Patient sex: F
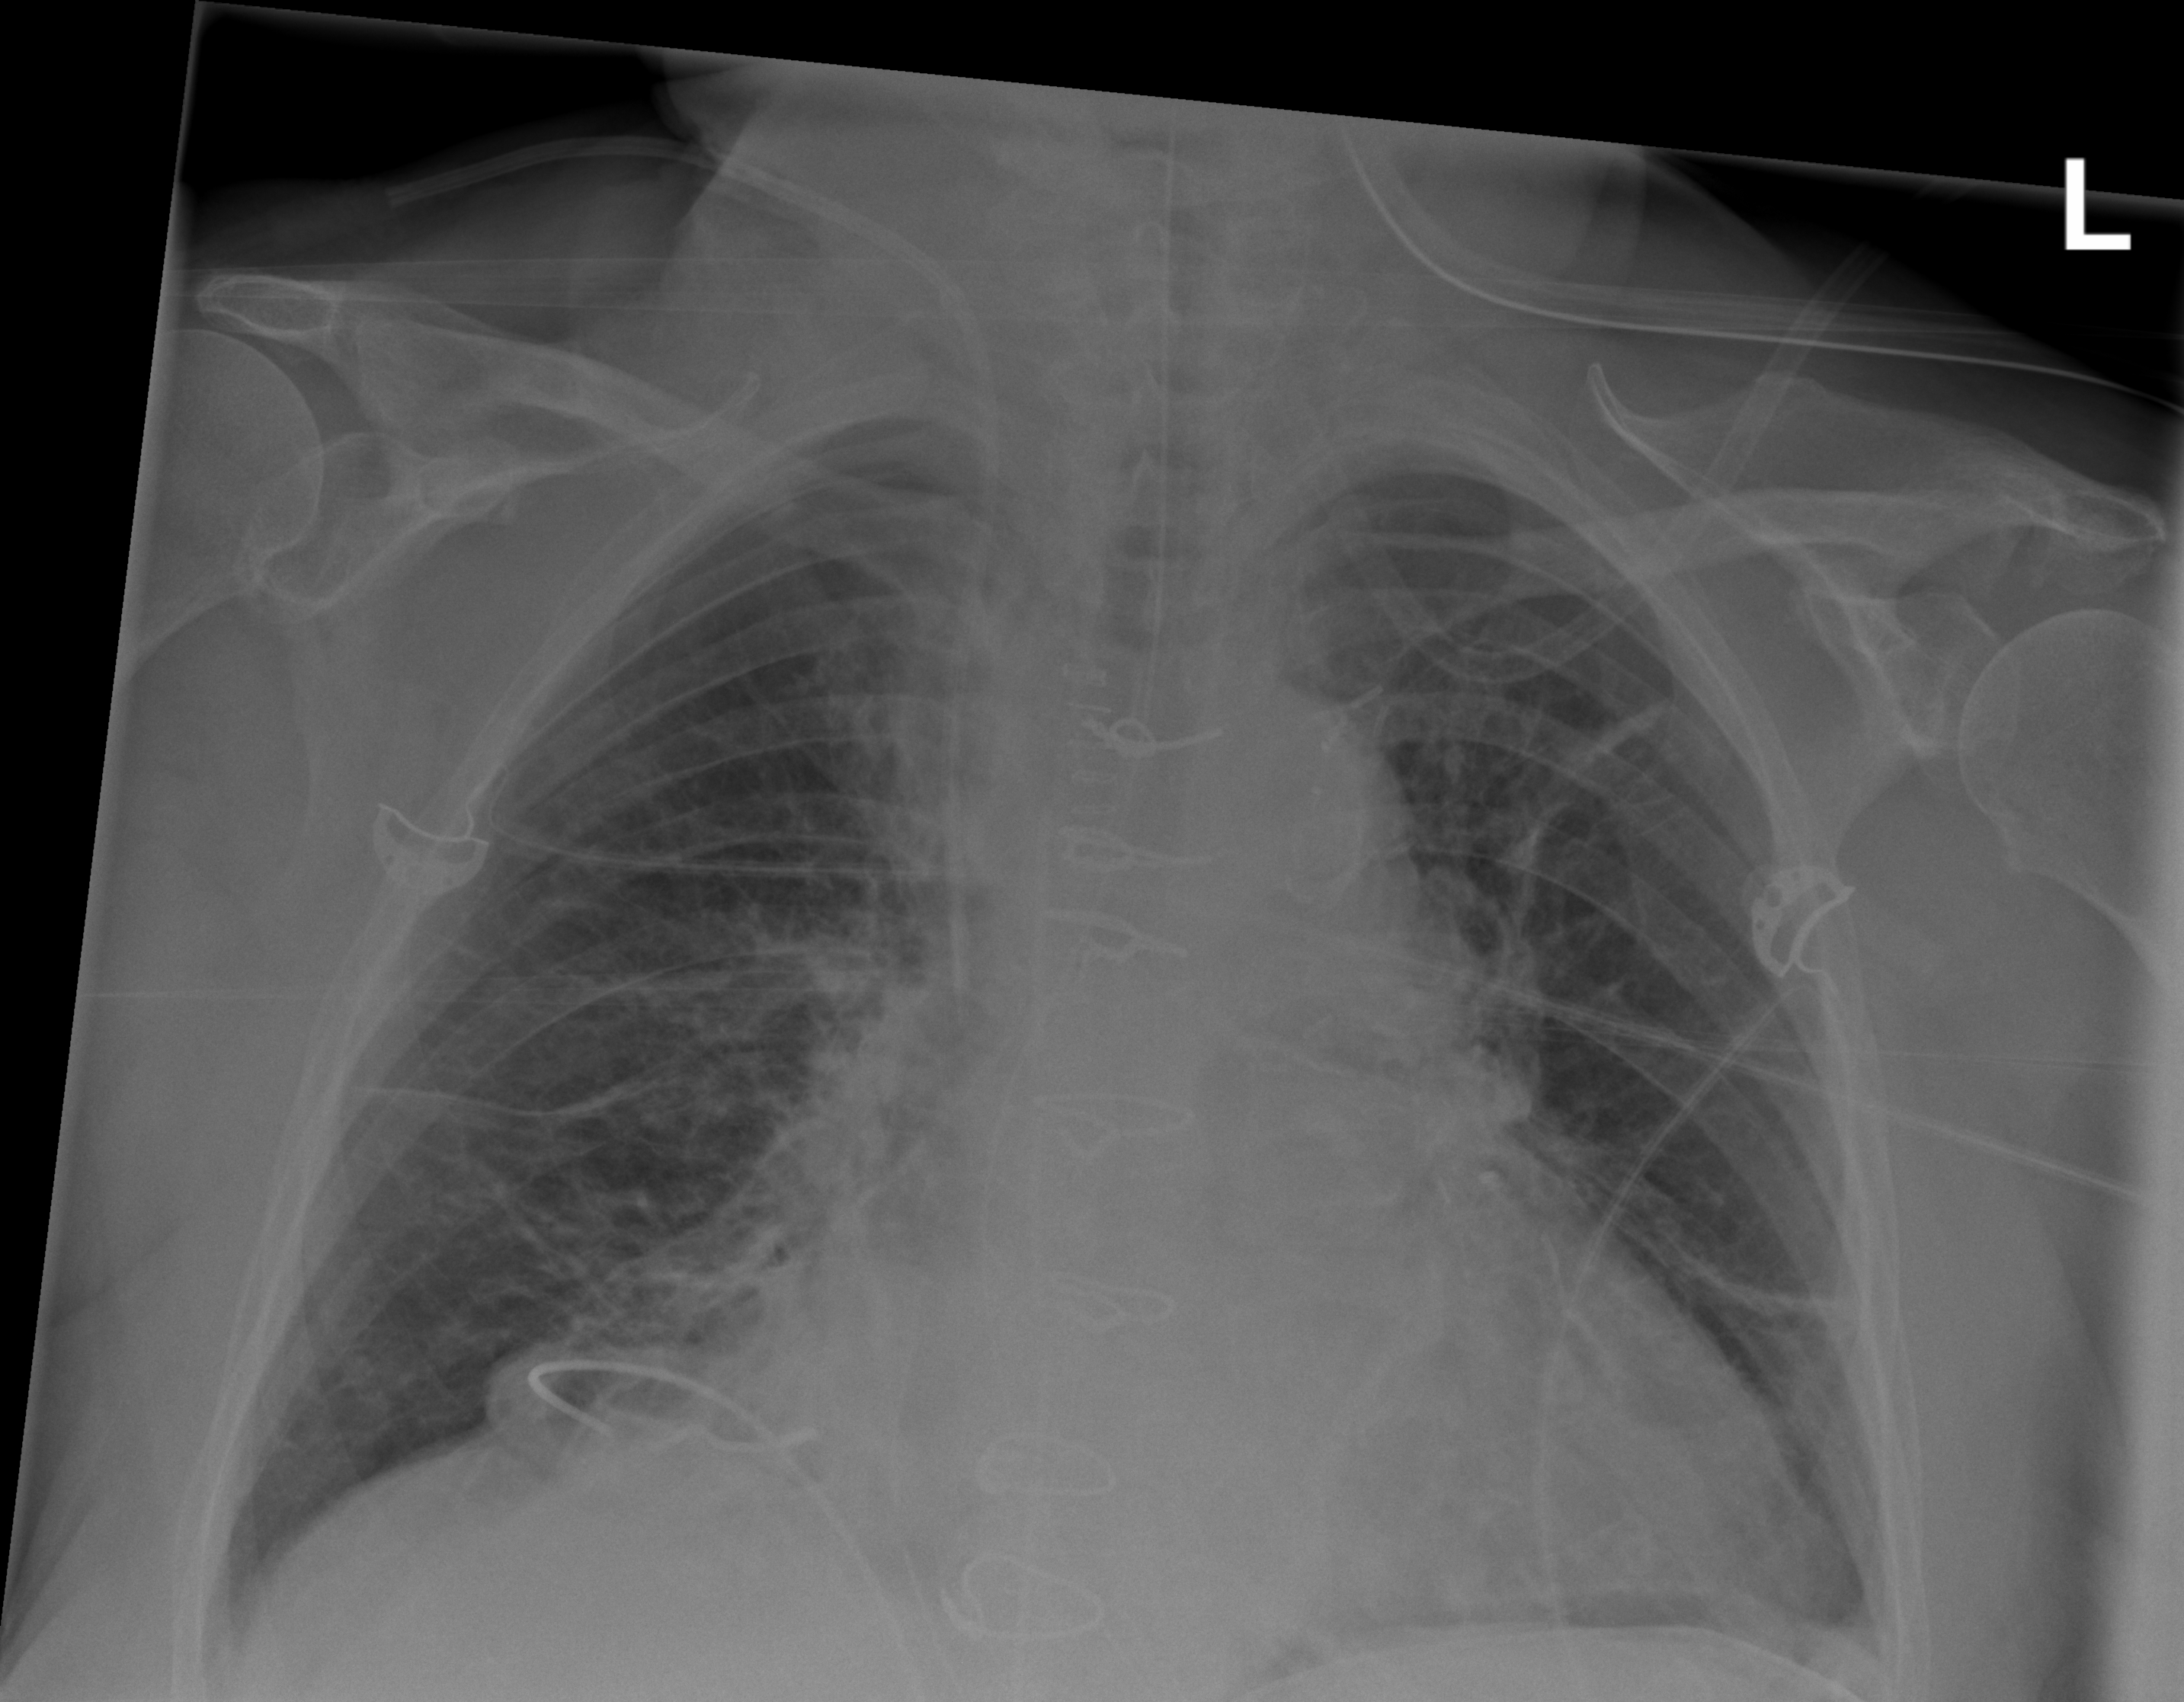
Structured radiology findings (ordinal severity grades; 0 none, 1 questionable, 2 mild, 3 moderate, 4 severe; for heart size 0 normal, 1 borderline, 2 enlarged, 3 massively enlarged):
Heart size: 2
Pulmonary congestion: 0
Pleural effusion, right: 0
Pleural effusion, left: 2
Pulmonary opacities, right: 2
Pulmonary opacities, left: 0
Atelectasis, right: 3
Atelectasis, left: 2